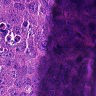
Metastatic tissue present: yes